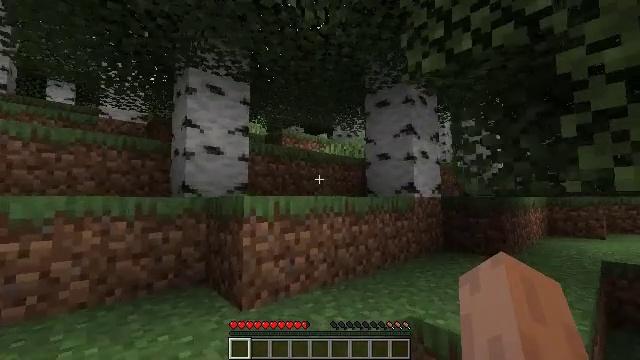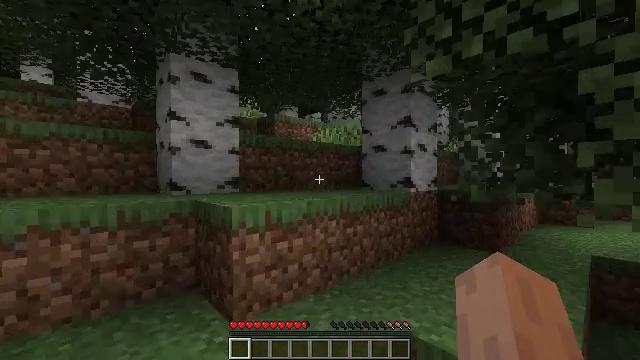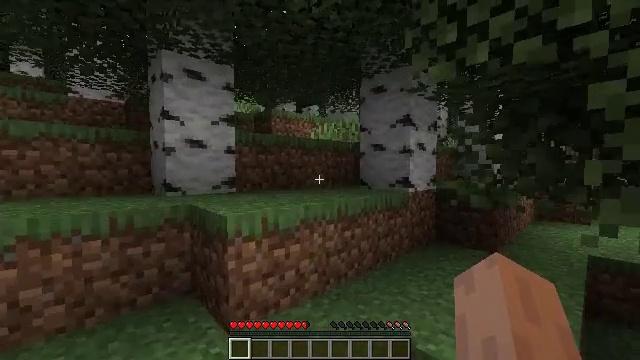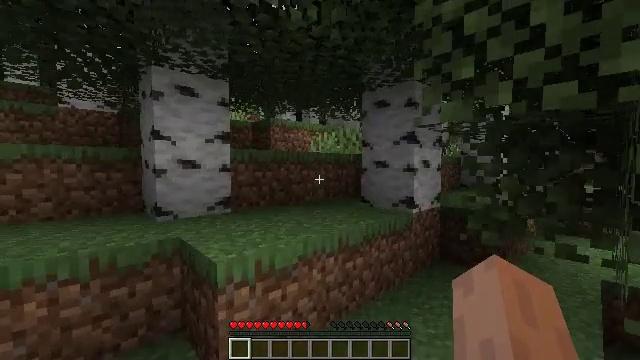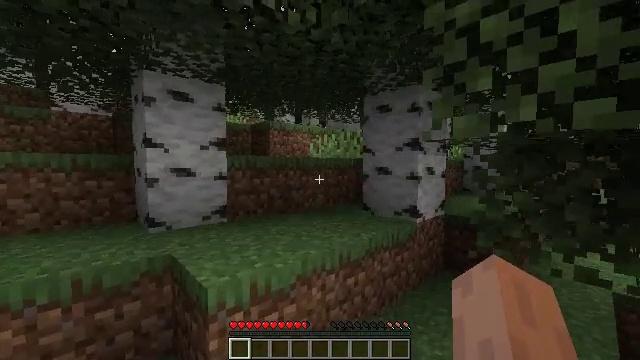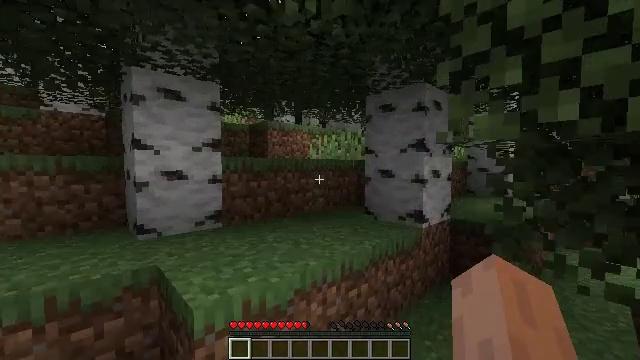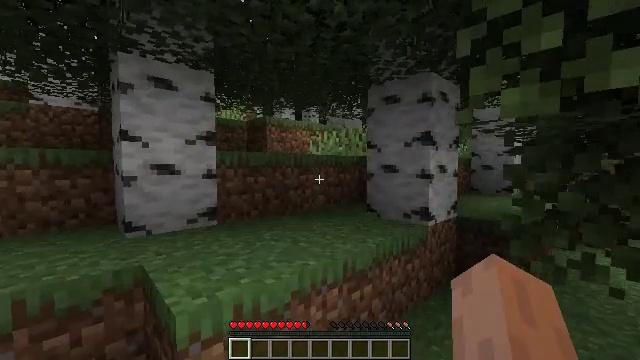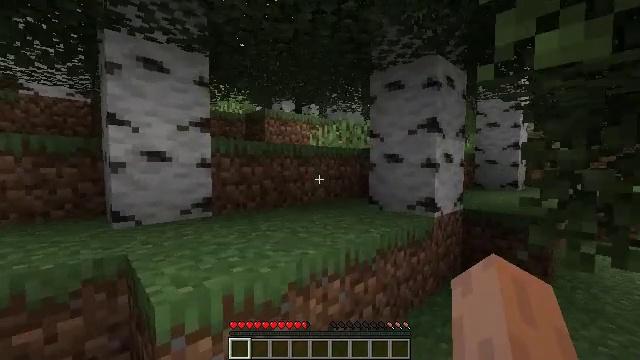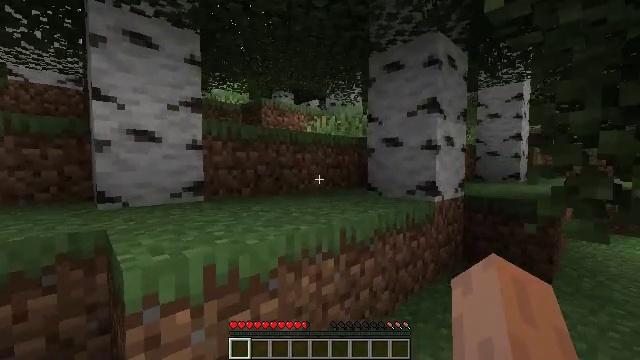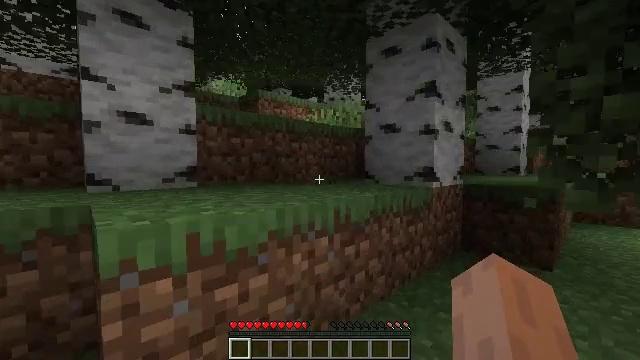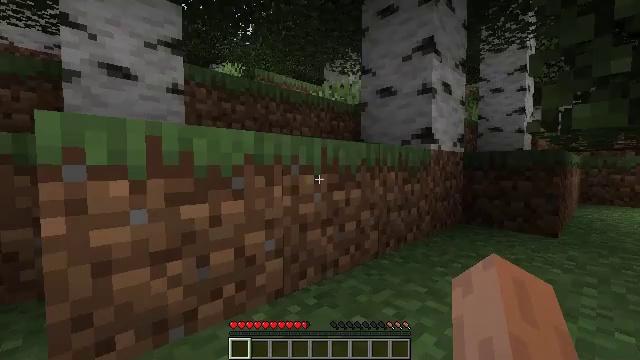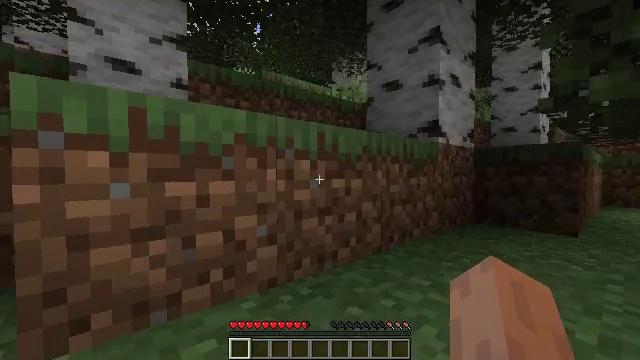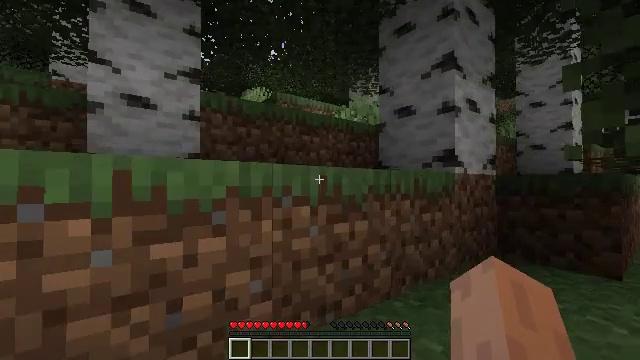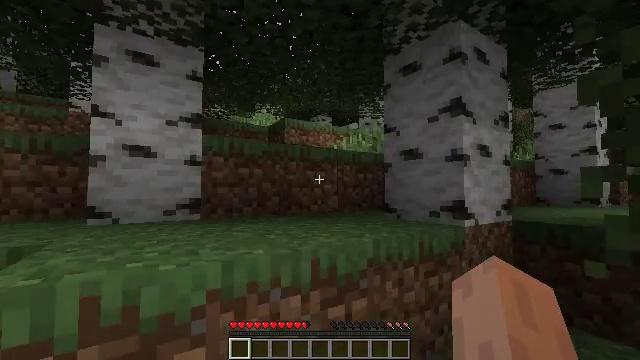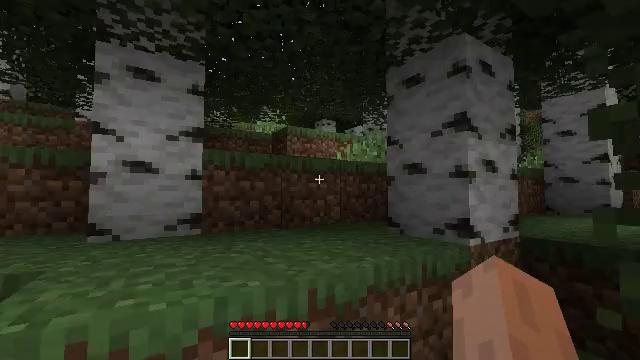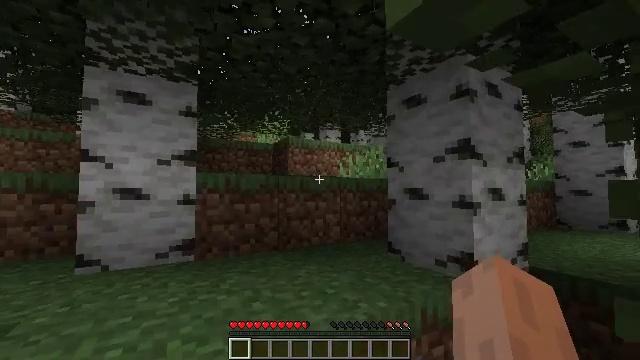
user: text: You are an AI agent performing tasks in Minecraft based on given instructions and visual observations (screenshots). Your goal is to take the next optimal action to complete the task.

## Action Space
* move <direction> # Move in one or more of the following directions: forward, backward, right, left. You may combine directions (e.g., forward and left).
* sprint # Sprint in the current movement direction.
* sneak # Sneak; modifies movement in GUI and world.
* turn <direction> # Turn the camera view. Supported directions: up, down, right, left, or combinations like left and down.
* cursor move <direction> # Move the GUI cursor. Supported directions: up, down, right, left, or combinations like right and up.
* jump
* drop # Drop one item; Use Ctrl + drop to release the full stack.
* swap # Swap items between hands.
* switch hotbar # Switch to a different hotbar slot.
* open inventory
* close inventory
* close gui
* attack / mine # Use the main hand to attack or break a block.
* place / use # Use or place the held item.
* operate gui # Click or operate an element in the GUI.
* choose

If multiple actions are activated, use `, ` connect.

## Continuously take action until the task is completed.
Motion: motion action
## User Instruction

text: Mine the peony flower from the ground.
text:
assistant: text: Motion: move forward, sprint, turn right and down, jump
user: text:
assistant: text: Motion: move forward, sprint, turn down, jump
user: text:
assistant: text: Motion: move forward, sprint, jump
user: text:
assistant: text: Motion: move forward, sprint, jump
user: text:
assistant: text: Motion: move forward, sprint, jump
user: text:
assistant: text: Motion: move forward, sprint, jump
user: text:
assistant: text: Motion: move forward, sprint
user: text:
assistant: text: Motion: move forward, sprint
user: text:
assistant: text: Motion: move forward, sprint
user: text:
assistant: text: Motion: move forward, sprint
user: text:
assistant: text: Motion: move forward, sprint, turn left and up
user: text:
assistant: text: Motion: move forward, sprint, turn left and up, jump
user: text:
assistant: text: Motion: move forward, sprint, turn left and up, jump
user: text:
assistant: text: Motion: move forward, sprint, turn left, jump
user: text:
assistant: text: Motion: move forward, sprint, turn left, jump
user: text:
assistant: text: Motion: move forward, sprint
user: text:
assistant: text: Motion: move forward, sprint, turn left
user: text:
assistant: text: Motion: move forward, sprint, turn left
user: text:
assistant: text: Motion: move forward, sprint, turn left
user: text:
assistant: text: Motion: move forward, sprint
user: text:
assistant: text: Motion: move forward, sprint, jump
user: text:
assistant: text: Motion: move forward, sprint, jump
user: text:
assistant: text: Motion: move forward, sprint, jump
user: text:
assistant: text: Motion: move forward, sprint, jump
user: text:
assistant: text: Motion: move forward, sprint
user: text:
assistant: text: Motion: move forward, sprint
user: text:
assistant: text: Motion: move forward, sprint
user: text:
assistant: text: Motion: move forward, sprint
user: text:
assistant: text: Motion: move forward, sprint
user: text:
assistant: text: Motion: move forward, sprint